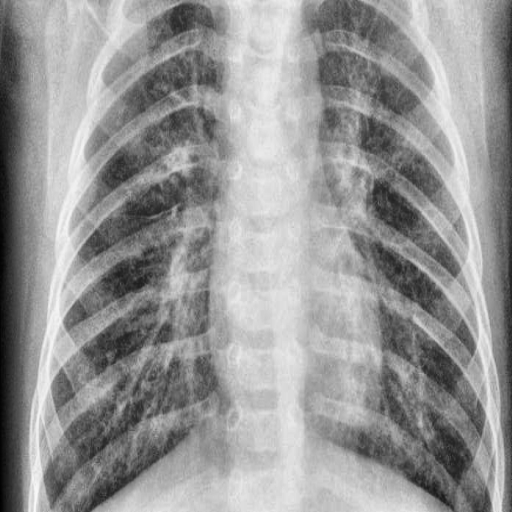
Finding: PNEUMONIA